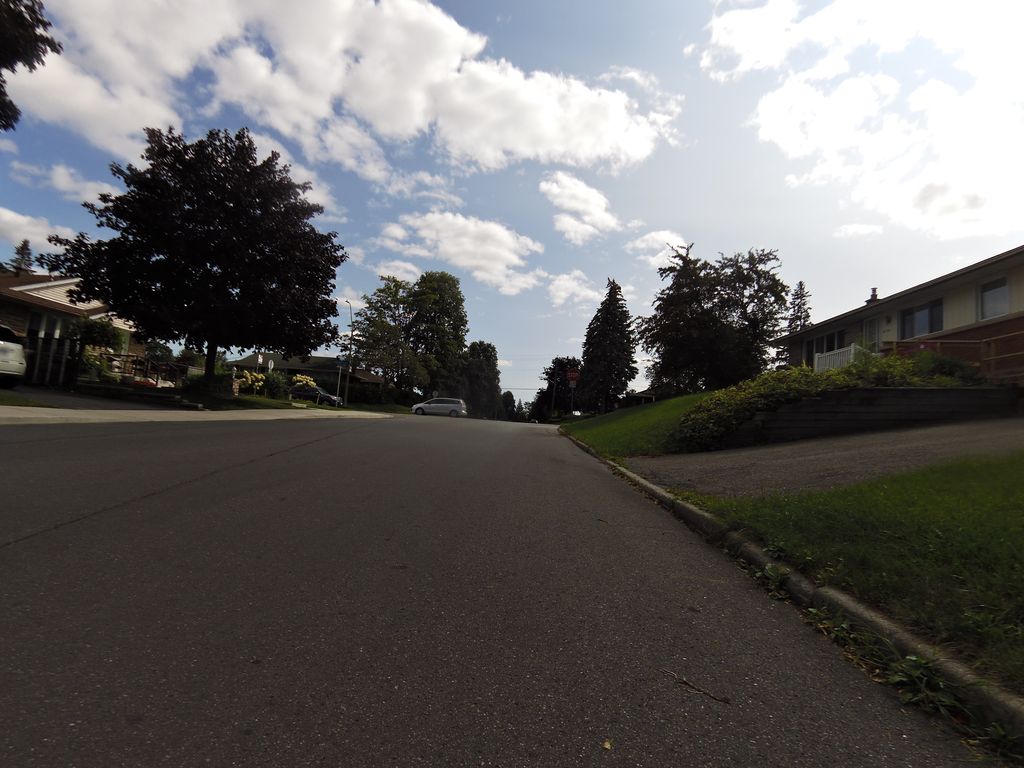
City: ottawa-gatineau